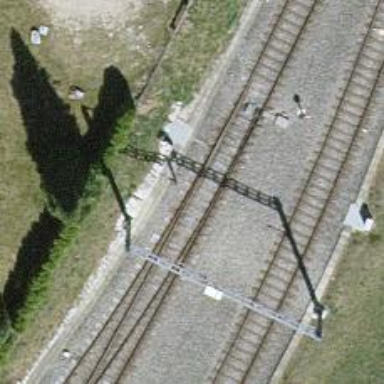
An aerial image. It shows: Railway switch.